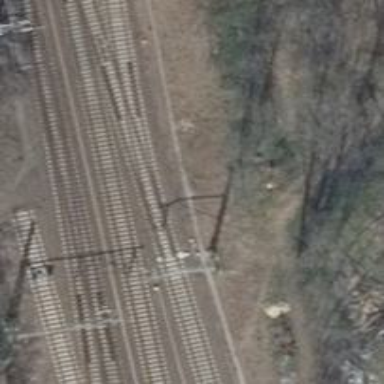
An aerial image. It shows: Railway switch.